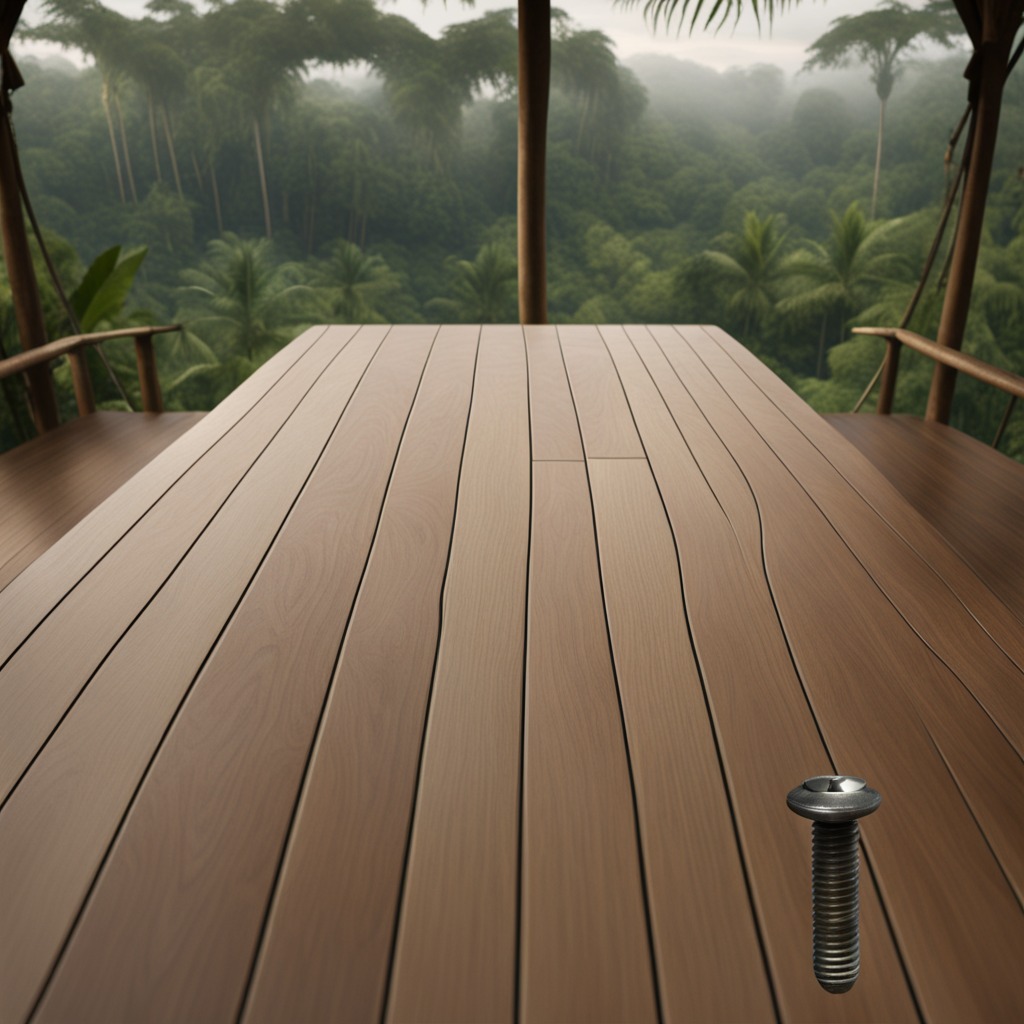
A metal screw is lying on a wooden table inside a jungle field workshop tent humid ambient light worn but